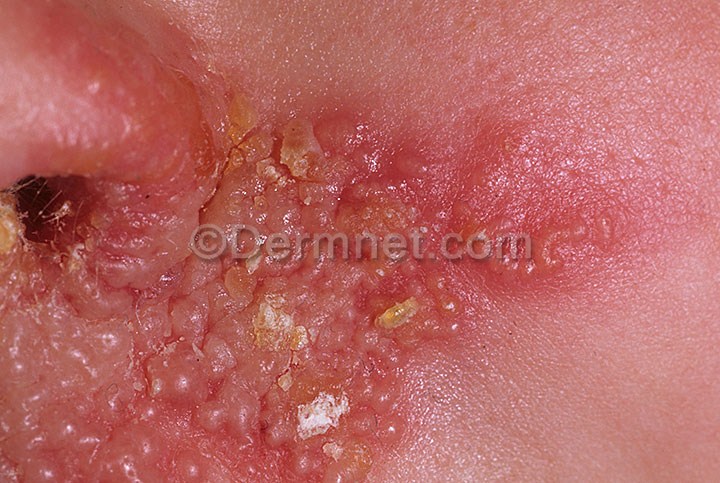
Disease: Warts Molluscum and other Viral Infections